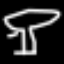
Label: mushroom